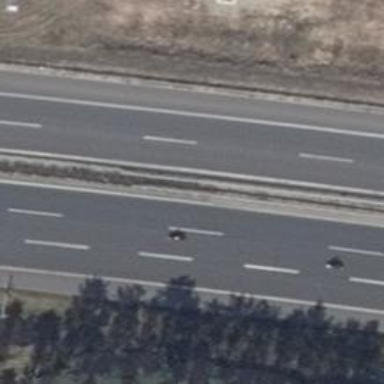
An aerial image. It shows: View of motorway.